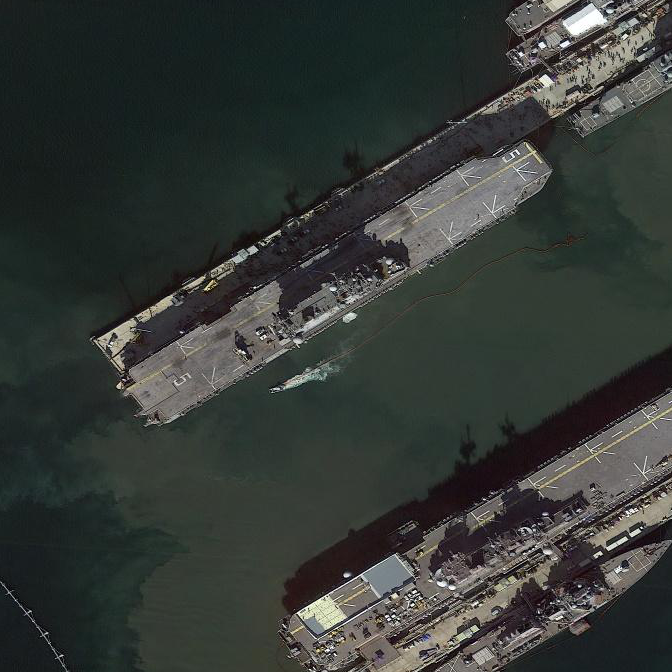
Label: Wasp-class_assault_ship